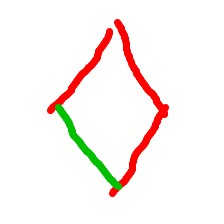
Shape: rhombus